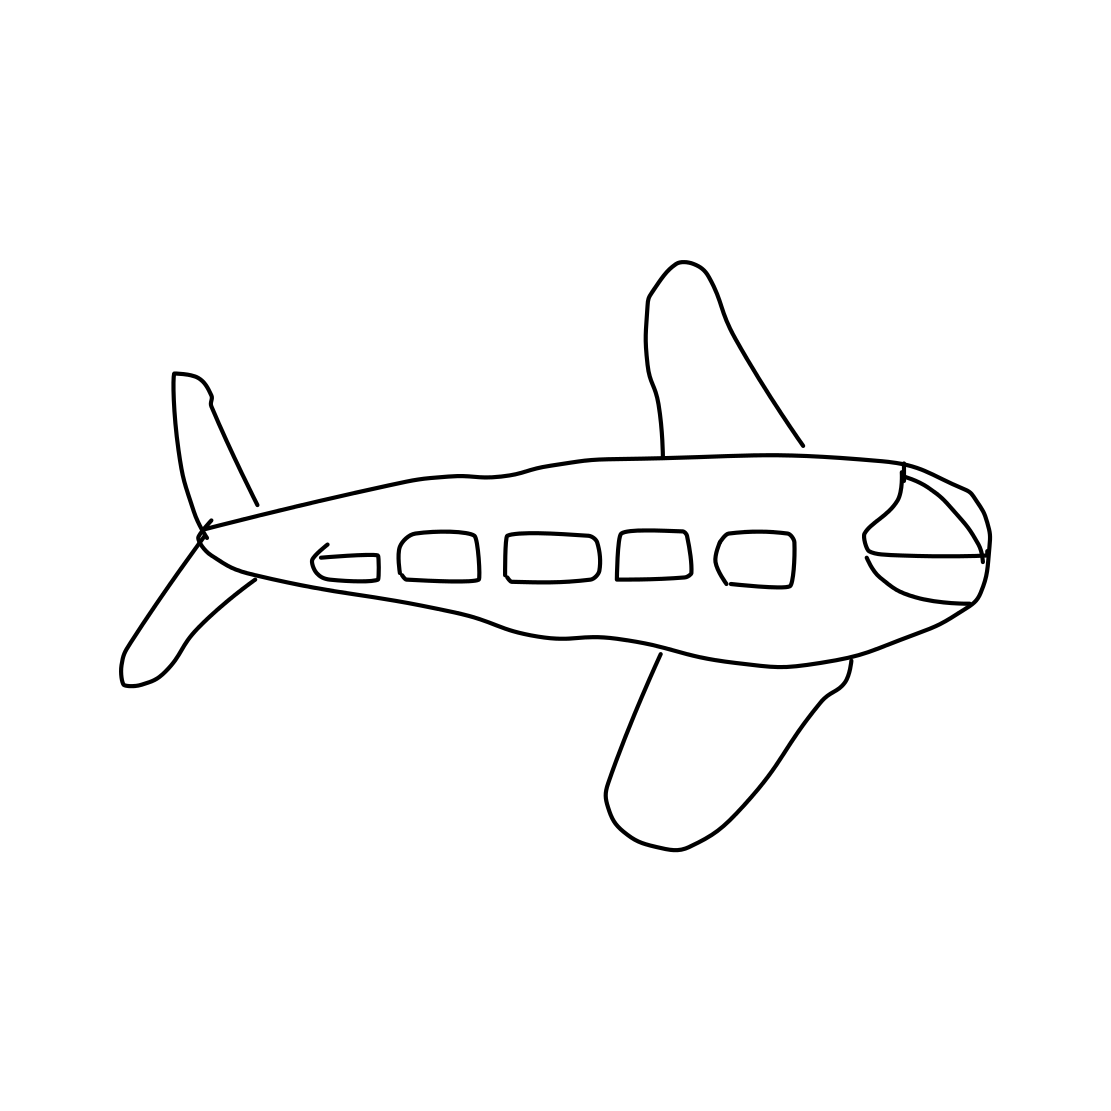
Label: airplane